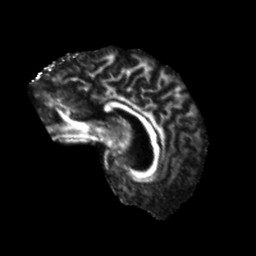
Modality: FA
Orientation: sagittal
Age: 43
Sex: male
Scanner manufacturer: siemens
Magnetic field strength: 3 T
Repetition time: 5.47 s
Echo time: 0.0854 s